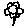
Label: flower